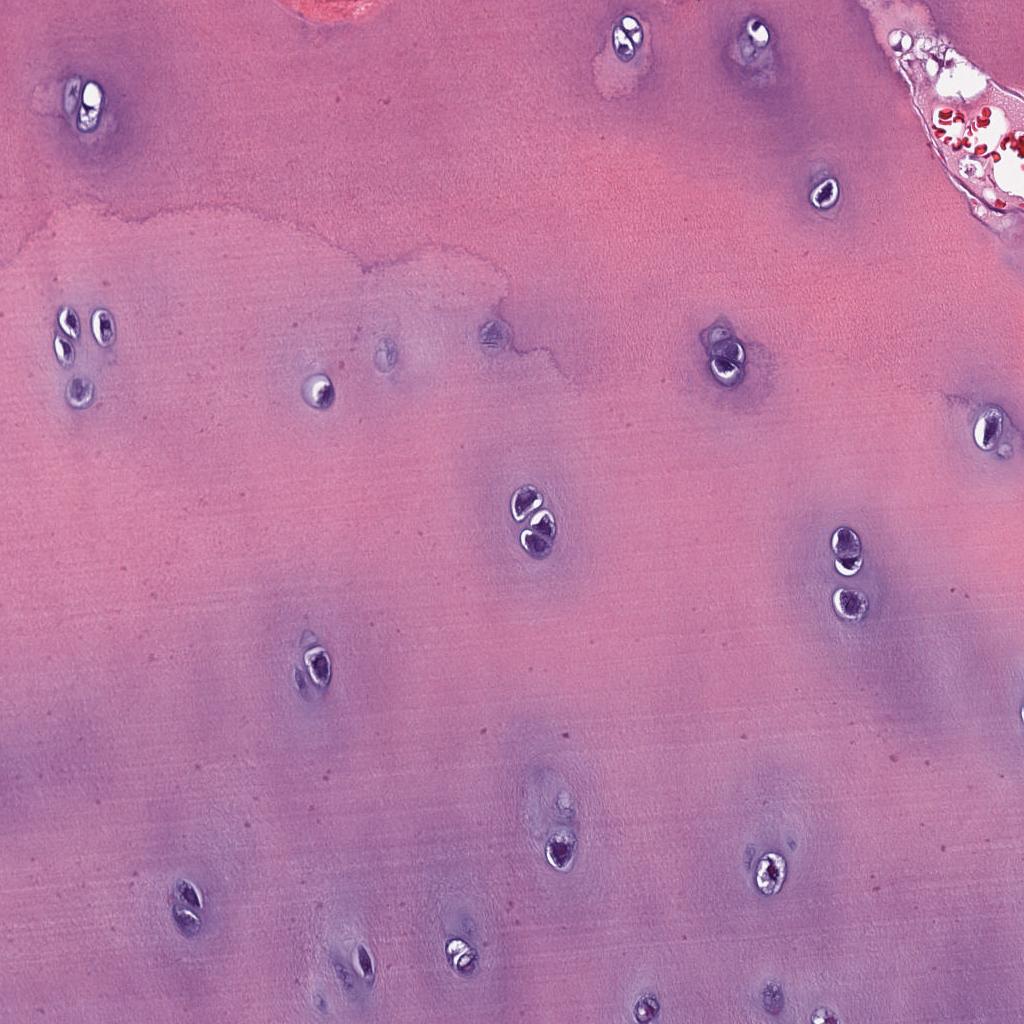
Label: Non-Tumor